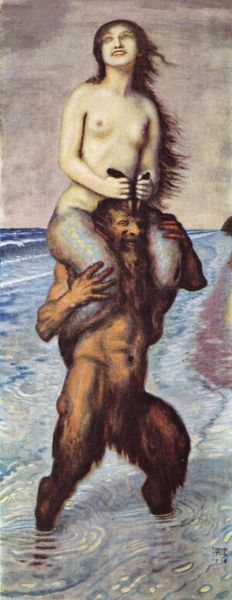
Titel: Faun und Nixe
Künstler: Franz von Stuck
Standort: München
Institution: Privatsammlung
Schlagwörter: akt, blau, dunkel, gemälde, gott, hand, himmel, mann, meer, nackt, wasser, wolken, impressionismus, landschaft, mädchen, sand, see, ufer, braun, brust, busen, frau, grau, hell, licht, szene, blick, hochformat, malerei, symbolismus, bart, augen, blass, falten, gesicht, halten, inkarnat, lang, pelz, tragen, vollbart, horn, hände, öl, horizont, kalt, spiegelung, insel, haare, rosa, schulter, schultern, schuppen, beine, fell, lächeln, brüste, gischt, küste, strand, welle, wellen, warm, lila, violett, brandung, detail, muskeln, festhalten, stimmung, bauch, klinger, bauchnabel, erotik, oberschenkel, lächelnd, lachen, antike, bedeckt, nack, nakt, jungfrau, raub, najade, nixe, haarig, mythologie, geige, fisch, picasso, teufel, zeus, satyr, böcklin, faun, nymphe, pan, wesen, meerjungfrau, hörner, bock, träger, ziegenbock, bocksbeine, ziege, behaarung, ungeheuer, europa, monster, tragend, erzählung, reitend, bauchmuskeln, behaart, fischschwanz, zottel, riese, neptun, schaumkrone, episode, trägt, seejungfrau, mänade, ald, wilder, silen, fischhscwanz, meeresjungfrau, nice, seemädchen, 19. jahrhundert, 1900, örner, satyr naade